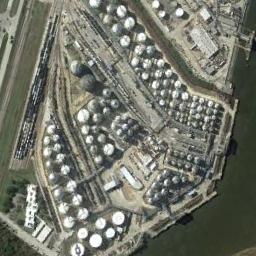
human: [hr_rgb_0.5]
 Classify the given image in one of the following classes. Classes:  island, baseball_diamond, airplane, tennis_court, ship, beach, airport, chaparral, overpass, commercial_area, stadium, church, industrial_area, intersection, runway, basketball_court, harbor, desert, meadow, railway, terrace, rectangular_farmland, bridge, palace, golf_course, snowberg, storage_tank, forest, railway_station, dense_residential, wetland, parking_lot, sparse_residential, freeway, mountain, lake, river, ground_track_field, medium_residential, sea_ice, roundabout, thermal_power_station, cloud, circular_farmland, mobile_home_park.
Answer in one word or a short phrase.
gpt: storage_tank